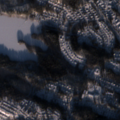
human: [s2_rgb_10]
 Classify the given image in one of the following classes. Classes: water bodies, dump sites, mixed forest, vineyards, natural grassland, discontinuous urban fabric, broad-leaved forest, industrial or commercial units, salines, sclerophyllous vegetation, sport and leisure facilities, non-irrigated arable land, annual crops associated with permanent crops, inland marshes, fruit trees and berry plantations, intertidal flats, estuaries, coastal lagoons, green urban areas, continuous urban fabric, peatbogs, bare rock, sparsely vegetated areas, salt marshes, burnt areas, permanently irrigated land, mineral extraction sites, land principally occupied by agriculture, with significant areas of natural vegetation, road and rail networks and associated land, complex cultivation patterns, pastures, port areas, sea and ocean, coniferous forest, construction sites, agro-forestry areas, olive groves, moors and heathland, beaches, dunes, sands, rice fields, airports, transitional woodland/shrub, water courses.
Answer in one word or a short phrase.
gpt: discontinuous urban fabric, industrial or commercial units, land principally occupied by agriculture, with significant areas of natural vegetation, mixed forest, water bodies